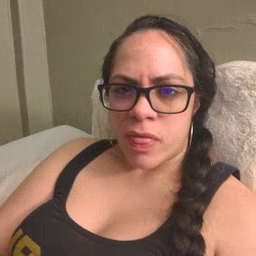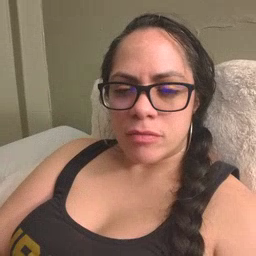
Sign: wet